Question: I'm new to iOS programming so I want to make this thing from scratch to be able understand how the whole thing works. So instead of using the master detail template I did this from the ground up.
I'm having a huge roadblock in terms of passing data between the master view and the detail view. At the moment, whenever I tap on the item of the master view it would look for the first view on the detail view controller, let's call it 'mainswitchviewcontroller'. It's the first 'ViewController' connected via segue to the 'UINavigationController' for the detail controller part (Please refer to image below).
This happens after login where it shows that 'viewcontroller', I want the user to pick an option before accessing the whole app. which will lead them to the last 'ViewController' of the flow (refer to the image below - red circle).

Now what I'm trying to do is this:
'''
@interface MasterListViewController : UITableViewController{
}
@property (nonatomic) int matNum;
@property (strong, nonatomic) DetailStaffMainContentViewController *detailViewController;
@end
:
:
@implementation MasterListViewController
@synthesize matNum;
:
:
- (void)tableView:(UITableView *)tableView didSelectRowAtIndexPath:(NSIndexPath *)indexPath
{
for(UIViewController *vc in self.splitViewController.viewControllers){
NSLog(@"%@)", vc.title);
}
self.detailViewController.teststring = @"gronk";
}
'''
This is my detailViewController (the one I want to access)
'''
@implementation DetailStaffMainContentViewController
@synthesize tableView;
@synthesize teststring;
@synthesize lblOutput;
'''
Now on select of the row, I assign the 'teststring' which I want to use to populate that label on the controller. That's what I did.
My questions are:
1. I'm getting an error. Wondering what I was doing wrong? [MainSwitchBoardViewController setTeststring:]: unrecognized selector
sent to instance 0x7572190
2. Is this a recommended way of passing data? Or should I just stick with notificationcenters?
Thoughts?
Just to give you on the flow of the app:
1. User logs in (if username does not exist, the floating viewcontroller will pop up and force the user to log in.
2. Once the user logs in, the pop up goes away and then asks the user what type of role is to be used in the current session (eg. staff or fighter).
3. If the user picks fighter, it pushes the user to the top VC If the user picks staff, it pushes the user to the bottom VC (collections controller)
4. FOR Staff: At the moment I'm pushing to the last VC with this [self perfermSegueWithIdentifier:sender:self] Once the user gets shown the last VC (DetailsStaffView), I want this to be the main Details View where the user does it's transaction. A few more pop ups? (Or maybe another push to another VC for specific transaction needs to be added). But ultimately I don't want the user to access the first Viewcontroller (MasterSwitchBoard)
This is the main switch board class that controls the first VC after login.
'''
@interface MainSwitchBoardViewController : UIViewController{
}
@property (strong, nonatomic) IBOutlet UILabel *txtLabel;
- (IBAction)btnStaff:(id)sender;
- (IBAction)btnAdmin:(id)sender;
@end
'''
This is the collections VC which atm automatcially pushes to the last VC. In the beginning I was using a notification on this but it seems like it's not necessary so I took it out.
'''
@interface MatListCollectionViewController ()
@end
@implementation MatListCollectionViewController
- (void)viewDidLoad
{
[super viewDidLoad];
// Do any additional setup after loading the view.
[self performSegueWithIdentifier:@"SeguePushToStaffDetailFromMats" sender:self];
}
'''
And then the details staff
'''
@interface DetailStaffMainContentViewController : UIViewController{
}
@property (strong, nonatomic) IBOutlet UITableView *tableView;
@property (nonatomic, retain) IBOutlet UILabel *lblOutput;
@property (nonatomic, retain) NSString *teststring;
@end
@implementation DetailStaffMainContentViewController
@synthesize tableView;
@synthesize teststring;
@synthesize lblOutput;
'''
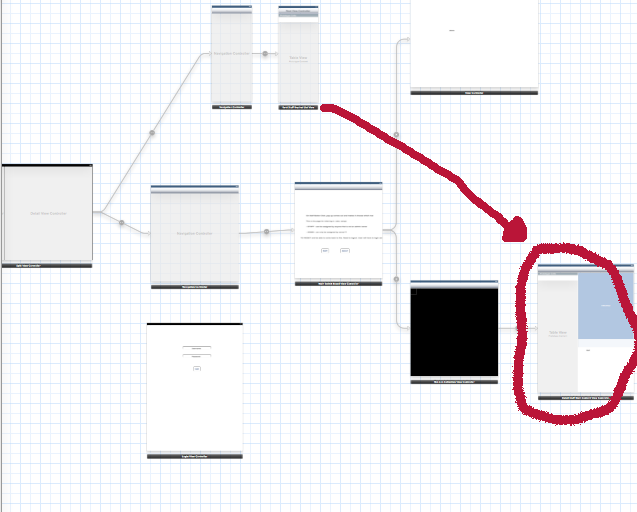
Answer: I'll tackle those in reverse order:
> Is this a recommended way of passing data? Or should I just stick with notificationcenters?
You theoretically could use notification center, but I wouldn't in this case. Personally, I only use 'NSNotificationCenter' if:
- I'm doing asynchronous process which has no reasonable way of knowing the state of the view controllers (e.g. I have some background task that's doing some time consuming update of data from a server, and the user could have navigated to just about anywhere in the app by the time I'm ready to notify the view controllers that the update is done); and/or- I potentially have multiple objects that I want to notify of some event.
Neither of those conditions apply here. Certainly you could use 'NSNotificationCenter', but that should be unnecessary. Explicitly setting properties is generally preferable.
> I'm getting an error. Wondering what I was doing wrong?
Unfortunately, it's hard to say on the basis of the evidence you've presented thus far. But there are a few things that I'm having trouble reconciling on the basis of your code and comments:
- You've declared 'detailViewController' to be a 'DetailStaffMainContentViewController' (and that's the class for which you've synthesized the 'teststring' accessors);- But your error message suggests that 'detailViewController' is clearly a 'MainSwitchBoardViewController' object (which doesn't understand the 'setTeststring' accessor method); and- You haven't shown us how you're setting 'detailViewController', so it's hard to say where you've gone wrong here.
Personally, in cases like this, I'm always reticent to define properties to maintain pointers to view controllers. I'd generally be inclined to ask the 'UISplitViewController' what's in the 'detail' split. So, rather than having a class property/ivar for that, in my master view controller, I have a method like:
'''
- (UIViewController *)detailViewController
{
return [[self.splitViewController.viewControllers lastObject] topViewController];
}
'''
That's basically saying "get the last object from my split view controller's array of 'viewControllers' (the detail split) and because I (personally) always use a navigation controller in that detail split, let's use the 'topViewController' to get a pointer to my subclassed 'UIViewController' that's in that detail split (embedded within the navigation controller).
Then I have my 'didSelectRowAtIndexPath' check to see if that view controller is the one I expected. If not, I segue to it (and have 'prepareSegue' pass the data I want to that controller).
So, for example, consider this storyboard:

Here, "A" is my default detail controller. "B" might be some random scene that I may have replaced "A" with. And "C" is my real detail view controller where I can see the details for the item I selected from the master view controller's table view. Thus, my 'didSelectRowAtIndexPath' for the master view controller might look like:
'''
- (void)tableView:(UITableView *)tableView didSelectRowAtIndexPath:(NSIndexPath *)indexPath
{
UIViewController *controller = [self detailViewController];
if (![controller isKindOfClass:[DetailCViewController class]])
{
// if I'm not already showing "C" in my detail split, then let's segue to it
[self performSegueWithIdentifier:@"GoToC" sender:self];
}
else
{
// if I'm already showing "C" in my detail split, let's just set the item of data I want to pass to it
DetailCViewController *cController = (DetailCViewController *)controller;
cController.detailItem = self.objects[indexPath.row];
}
// I have a method I call to make sure that the popover menu for the master view
// controller disappears (in case it popped up since I was in portrait mode) and
// adds the master view controller button to the navigation bar if I need it.
[self removePopoverAndAddNavigationButton];
}
'''
In case I needed to segue to "C", I also have my 'prepareSegue pass the detailItem as needed:
'''
- (void)prepareForSegue:(UIStoryboardSegue *)segue sender:(id)sender
{
if ([segue.identifier isEqualToString:@"GoToC"])
{
DetailCViewController *cController = (DetailCViewController *)[segue.destinationViewController topViewController];
cController.detailItem = self.objects[[[self.tableView indexPathForSelectedRow] row]];
}
}
'''
As I said, trying to figure out why your 'detailViewController' has the wrong type of object is hard to say, but this is how I might tackle something like this.